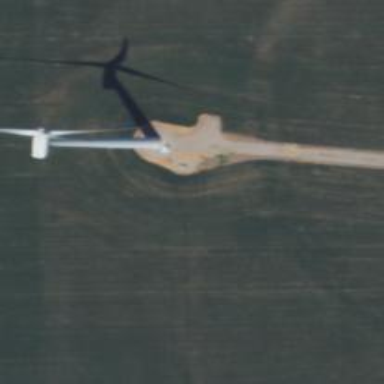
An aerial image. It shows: Industrial building with wind turbine generator. The generator is horizontal axis wind turbine.